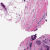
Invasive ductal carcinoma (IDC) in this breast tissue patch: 0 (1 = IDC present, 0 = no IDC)